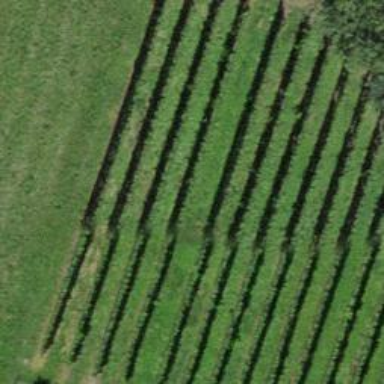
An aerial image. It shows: Vineyard growing grapes.